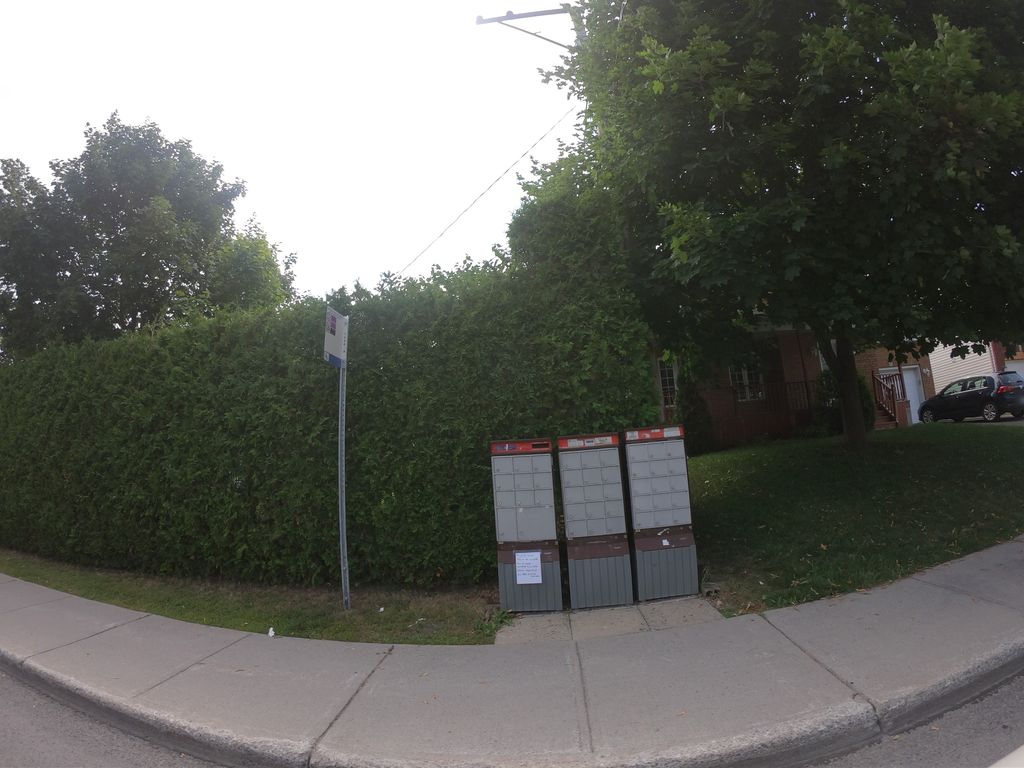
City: ottawa-gatineau